Field crop: maize
Growth stage: 2
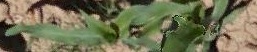
Species: maize